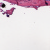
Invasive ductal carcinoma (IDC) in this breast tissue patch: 0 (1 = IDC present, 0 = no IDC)